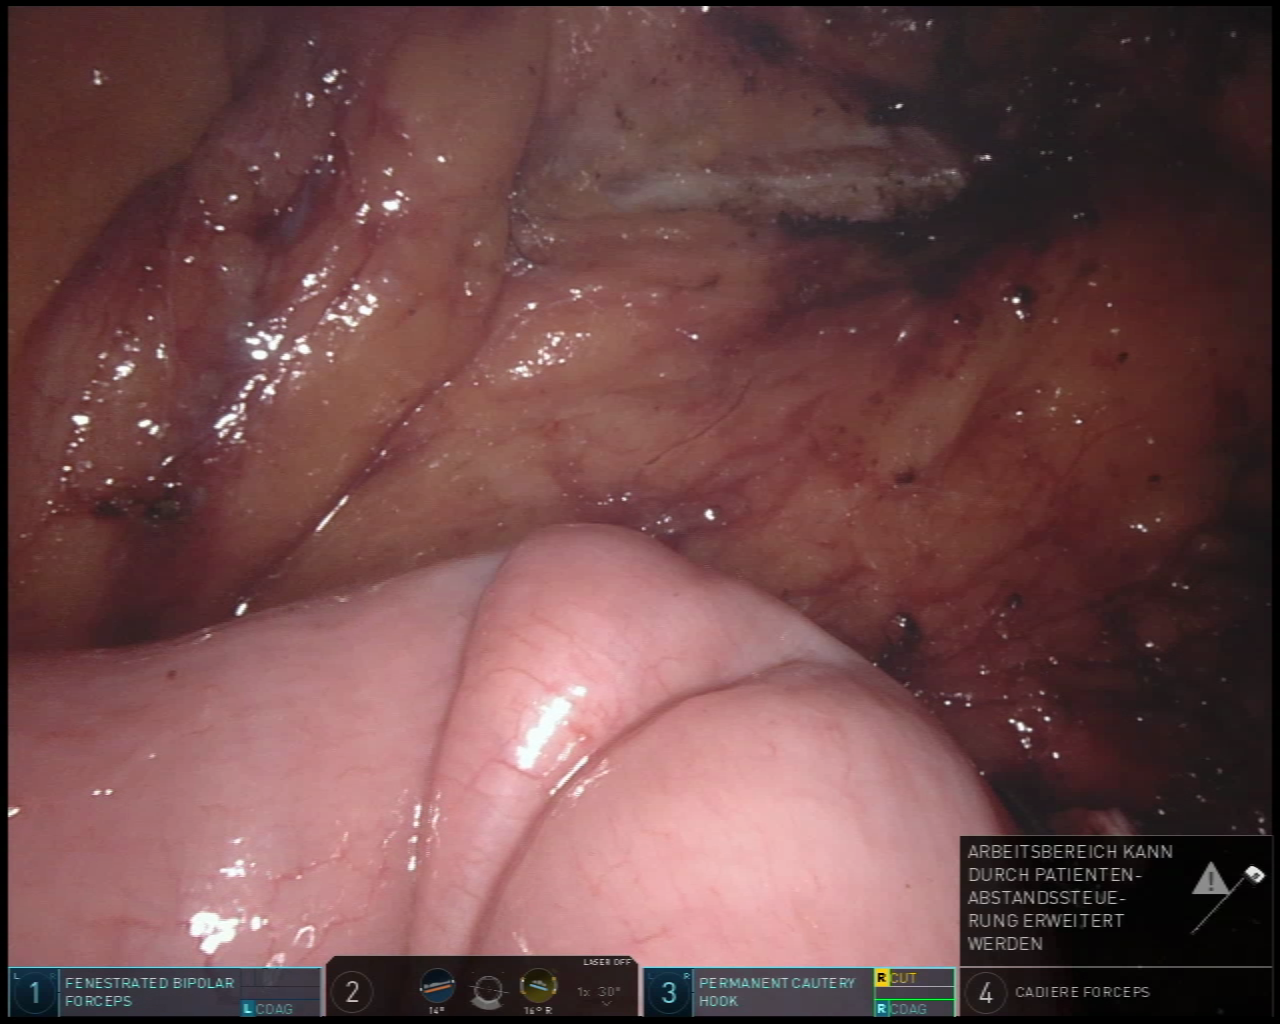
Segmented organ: intestinal_veins
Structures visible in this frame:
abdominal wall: no
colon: no
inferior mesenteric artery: no
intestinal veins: yes
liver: no
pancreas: no
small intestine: yes
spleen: no
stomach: no
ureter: no
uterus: no
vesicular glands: no